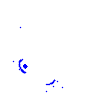
Particle: kaon